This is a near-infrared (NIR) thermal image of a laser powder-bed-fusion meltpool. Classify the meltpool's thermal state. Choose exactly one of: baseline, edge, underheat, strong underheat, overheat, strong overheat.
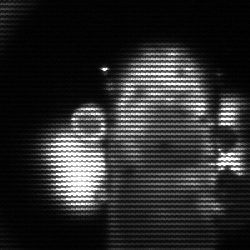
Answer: strong underheat